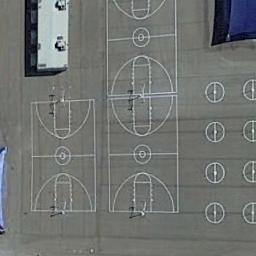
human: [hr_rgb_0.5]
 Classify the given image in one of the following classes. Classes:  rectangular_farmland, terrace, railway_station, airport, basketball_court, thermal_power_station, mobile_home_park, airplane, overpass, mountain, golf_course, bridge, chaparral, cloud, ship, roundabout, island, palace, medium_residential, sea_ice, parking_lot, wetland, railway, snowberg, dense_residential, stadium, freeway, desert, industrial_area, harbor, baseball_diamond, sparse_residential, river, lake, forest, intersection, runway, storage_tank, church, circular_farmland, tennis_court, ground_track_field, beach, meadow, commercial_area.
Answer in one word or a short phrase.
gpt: basketball_court